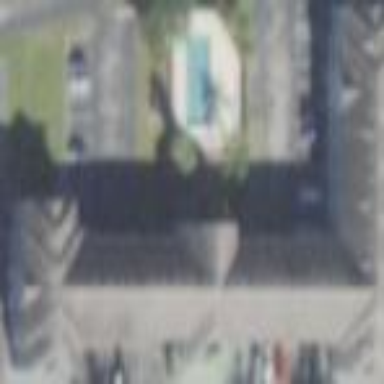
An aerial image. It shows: Building that is motel.